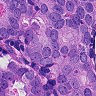
Metastatic tissue present: yes